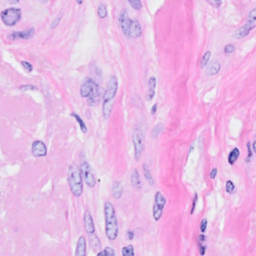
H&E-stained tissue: Breast